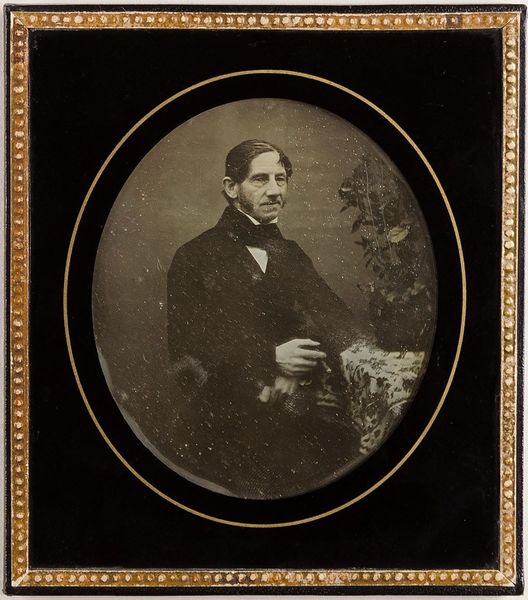
Titel: Unbekannter Mann mit Zigarre
Standort: Hamburg
Institution: Museum für Kunst und Gewerbe Hamburg
Schlagwörter: mann, gesten, portrait, rauchen, zigarre, mimik, foto, fotografie, photographie, posen, photo, lichtbild, daguerreotypie, bildwerke, angewandte und bildende kunst, hessische systematik, porträt, porträtfotografie, porträtphotographie, hüftbild